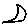
Label: moon